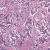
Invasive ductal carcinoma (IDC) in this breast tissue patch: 1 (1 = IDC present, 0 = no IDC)